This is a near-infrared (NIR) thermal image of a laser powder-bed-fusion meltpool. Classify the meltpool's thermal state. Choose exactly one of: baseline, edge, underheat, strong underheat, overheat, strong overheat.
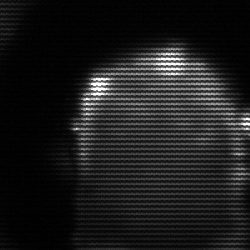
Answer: baseline